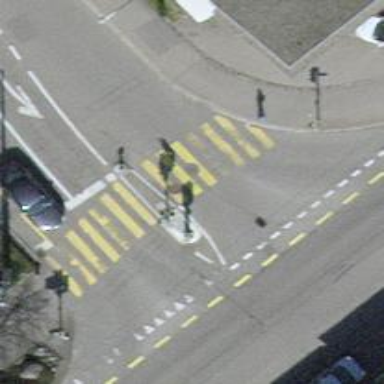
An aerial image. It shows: Road crossing with traffic signals.